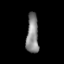
Tissue: lung
Cell type: Epithelial cells
Senescence score: 0.21
Nuclear area (px): 465
Mean DAPI intensity: 135.497